Question: I am working with a Playlist object which has some properties defining itself as well as a PlaylistItem collection.
When I receive data from my server, I get its JSON response in my client-side success method:
'''
success: function (data) {
console.log("JSON data:", data);
playlists = _.map(data, function (playlistConfig) {
return new Playlist(playlistConfig);
});
...
}
'''
Here, I convert my JSON data into Playlist objects. Each Playlist object is a Backbone.Model.
Here's how my data looks:

And here's what the Playlist constructor looks like:
'''
return function(config) {
var playlist = new Playlist(config);
return playlist;
};
var Playlist = Backbone.Model.extend({
defaults: function() {
return {
id: null,
userId: null,
title: 'New Playlist',
selected: false,
position: 0,
shuffledItems: [],
history: [],
items: Backbone.Collection.extend({
model: PlaylistItem
})
};
},
...
}
'''
My problem:
If I create a Playlist object with defaults, it initializes with an empty Backbone.Collection for PlaylistItem. However, if I create a Playlist object with an already-defined collection, I get a basic array and not a Backbone.Collection. This is because I am working with JSON data from the server which has not been converted to Backbone entities yet. That data is extended over the Playlist's defaults and overwrites the Backbone.Collection entity.
What is a proper way to initialize with a populated Backbone.Collection? I could write code in Initializes which checks the type of my items array and if it is not a Backbone.Collection I could create a new Backbone.Collection and add the items to it and then replace the old array with the new one, but that seems really hoakey.
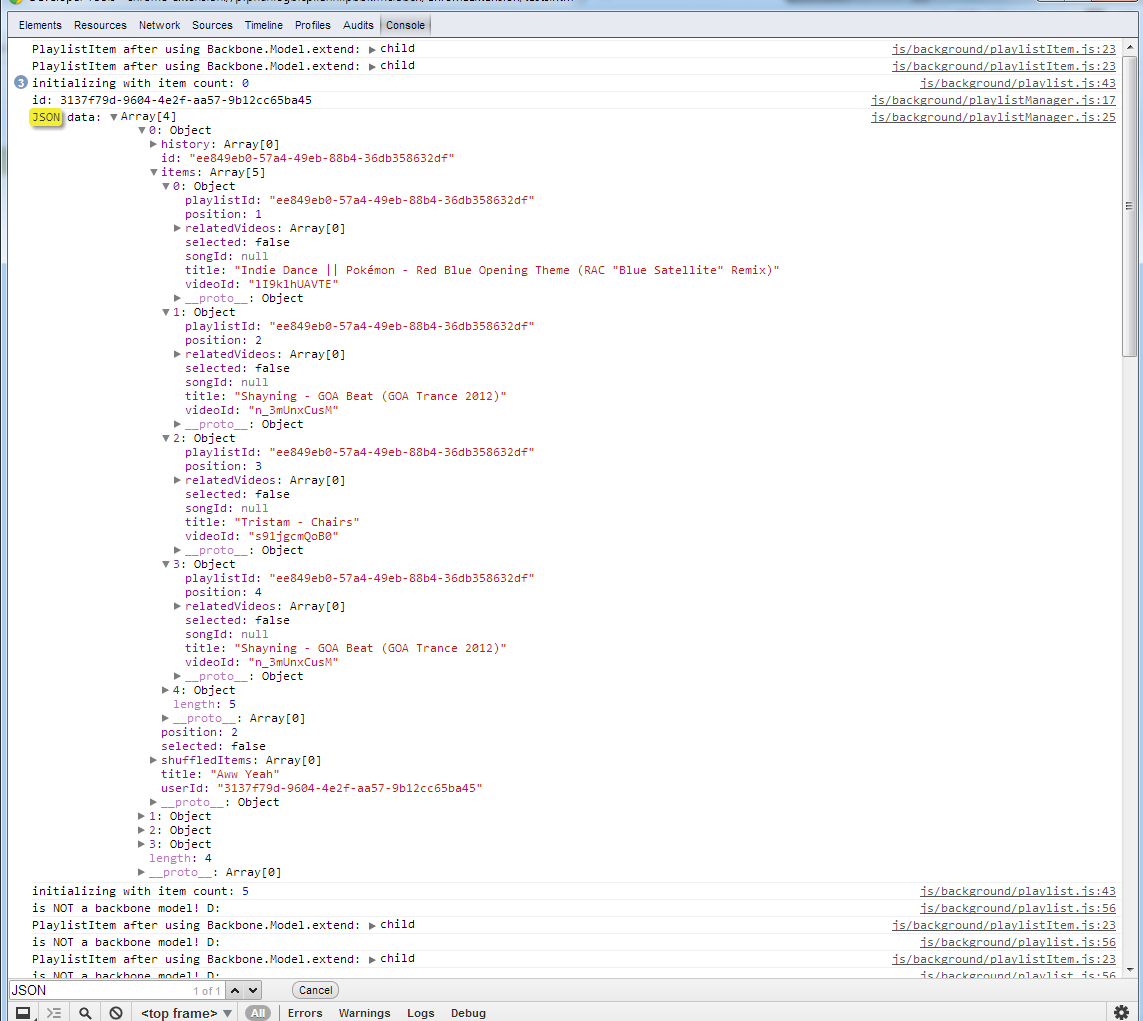
Answer: Don't define your PlalistItems Collection inside defaults, but beforehand.
Then, create an initialize method on your Playlist Model like so:
'''
var PlaylistItems = Backbone.Collection.extend({
...
});
var Playlist = Backbone.Model.extend({
initialize: function() {
this.set('items', new PlaylistItems(this.items));
},
defaults: function() {
return {
id: null,
userId: null,
title: 'New Playlist',
selected: false,
position: 0,
shuffledItems: [],
history: [],
items: [] // don't define your PlaylistItems Collection here
};
}
});
'''
Check out the fiddle here: <URL>
(you'll need to open the console to see the collection)